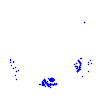
Particle: electron